Field crop: tomato
Growth stage: 1
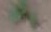
Species: solanum